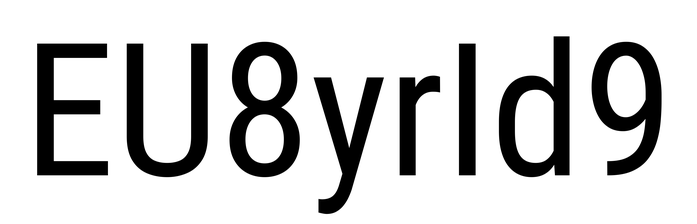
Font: Roboto_Condensed_Regular